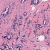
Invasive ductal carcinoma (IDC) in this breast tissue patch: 1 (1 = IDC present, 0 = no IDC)